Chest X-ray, AP view. Patient: 56 years old, sex M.
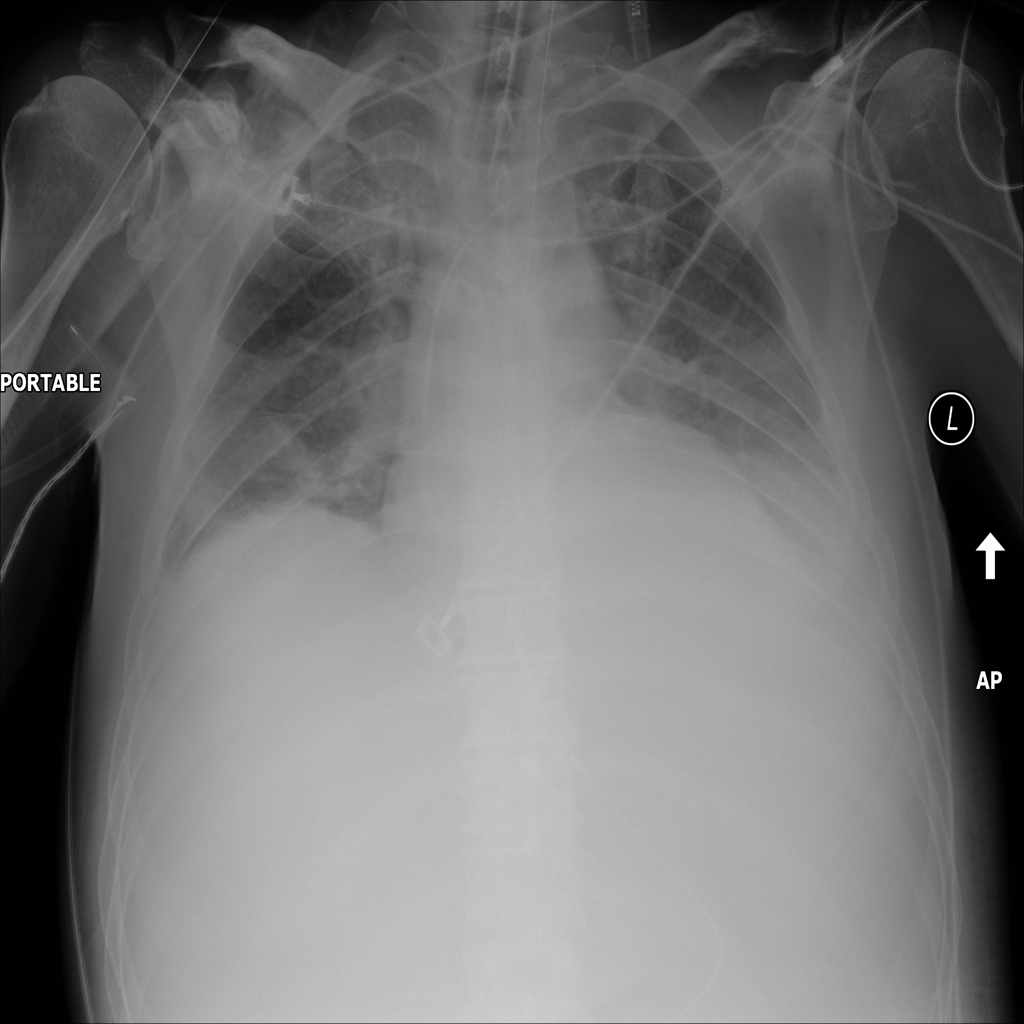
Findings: Atelectasis, Consolidation, Effusion